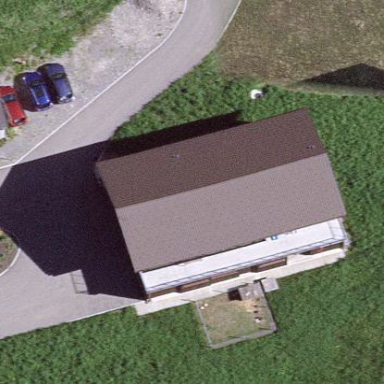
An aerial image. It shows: Farm building.